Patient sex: M
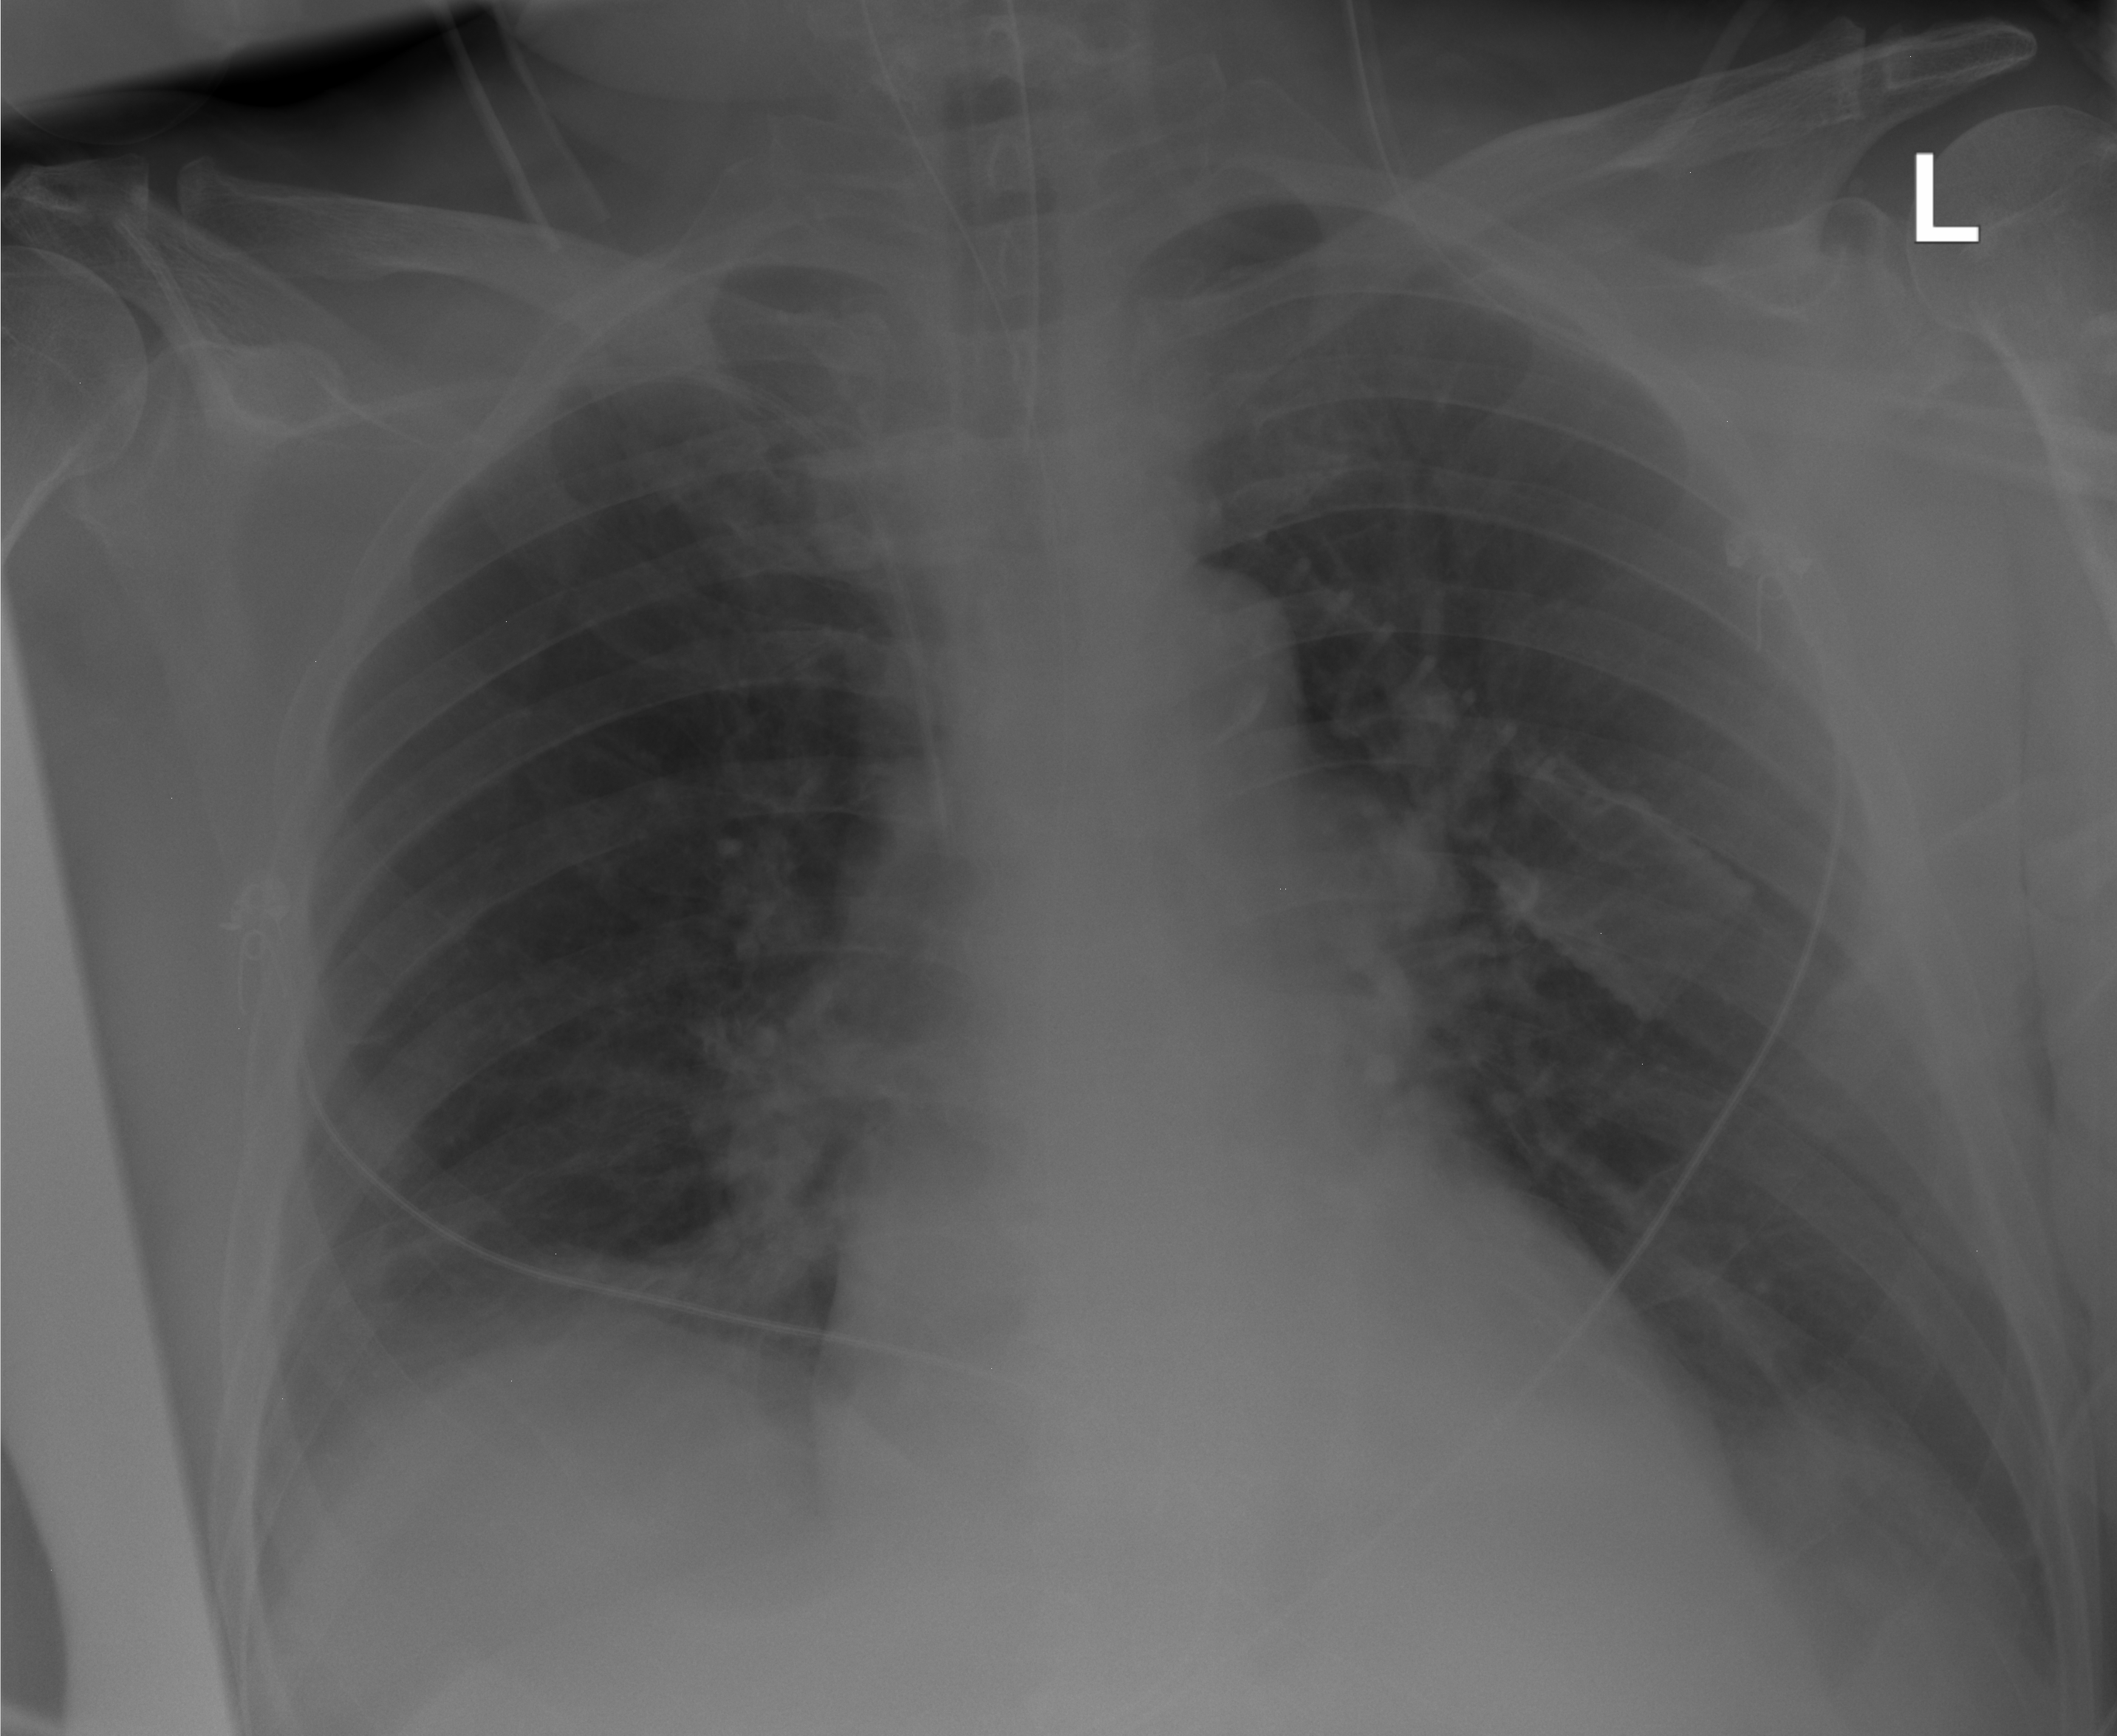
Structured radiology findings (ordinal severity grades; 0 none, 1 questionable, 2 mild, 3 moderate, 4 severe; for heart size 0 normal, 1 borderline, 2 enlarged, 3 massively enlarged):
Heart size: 0
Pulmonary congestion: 2
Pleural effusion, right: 2
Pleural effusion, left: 1
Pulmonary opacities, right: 2
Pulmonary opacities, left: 2
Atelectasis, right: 2
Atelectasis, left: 2